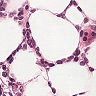
Metastatic tissue present: yes